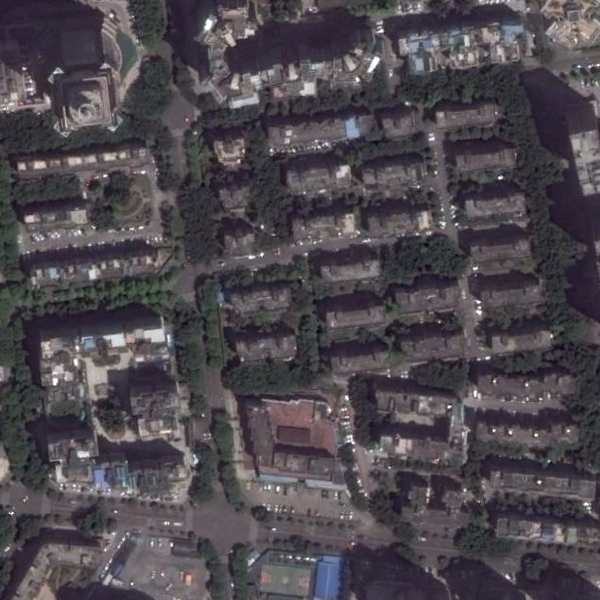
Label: DenseResidential